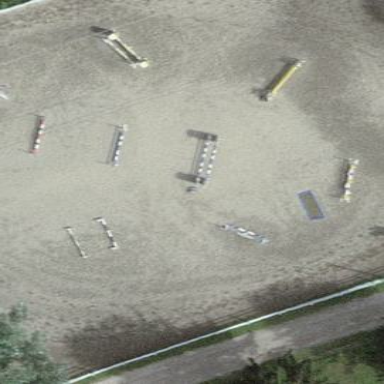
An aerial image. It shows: Equestrian pitch used for leisure and sports activities.